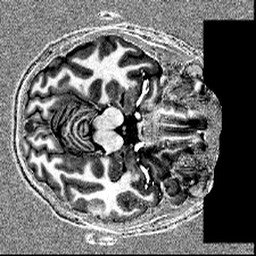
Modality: T1w
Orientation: axial
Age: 25
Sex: female